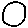
Label: circle